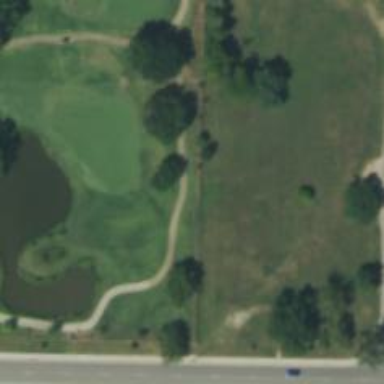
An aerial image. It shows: Path for both road and golf.